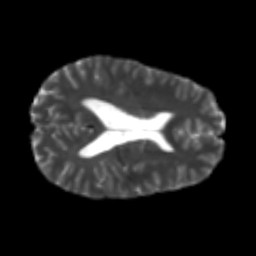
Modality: T2w
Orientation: axial
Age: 22
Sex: male
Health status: healthy
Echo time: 0.074 s